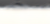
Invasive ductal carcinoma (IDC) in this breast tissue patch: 0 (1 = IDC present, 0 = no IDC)